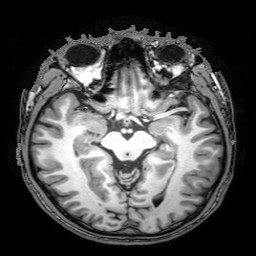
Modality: T1w
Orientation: axial
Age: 28
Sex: male
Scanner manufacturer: philips
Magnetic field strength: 3 T
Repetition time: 8.111 s
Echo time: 3.736 s